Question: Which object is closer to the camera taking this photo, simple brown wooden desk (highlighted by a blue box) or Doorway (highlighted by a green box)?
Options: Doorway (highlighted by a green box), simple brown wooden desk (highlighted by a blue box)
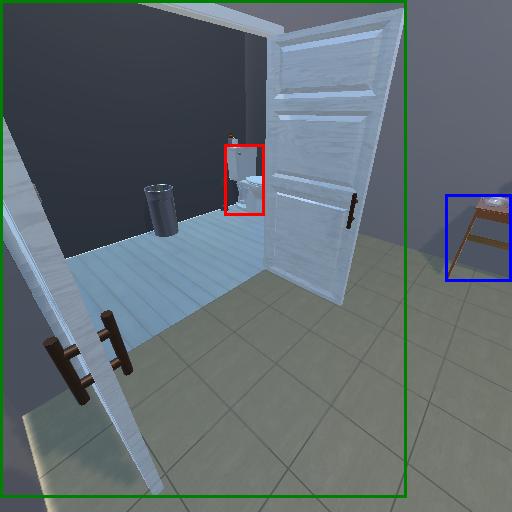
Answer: Doorway (highlighted by a green box)